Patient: sex F, age 51
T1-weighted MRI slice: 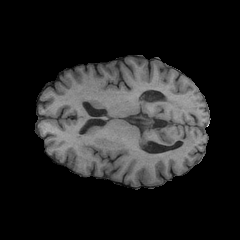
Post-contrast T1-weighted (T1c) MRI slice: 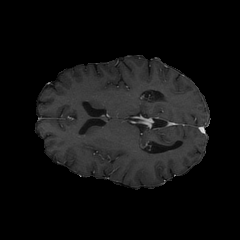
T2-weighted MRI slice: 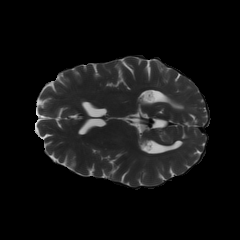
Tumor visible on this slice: yes
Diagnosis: Glioblastoma, IDH-wildtype
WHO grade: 4